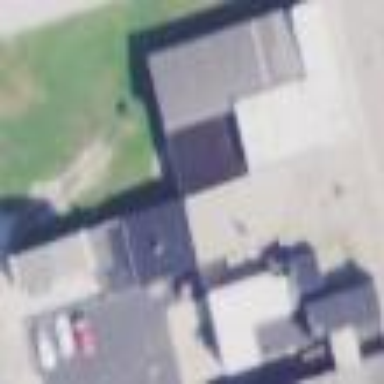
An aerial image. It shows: Industrial building.